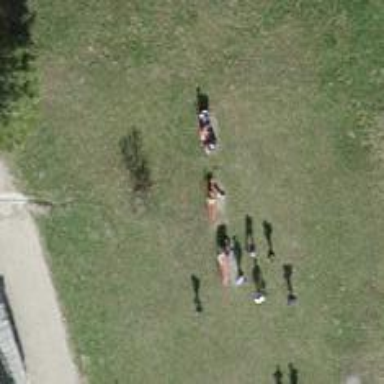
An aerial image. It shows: Brown bench in the vicinity.